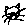
Label: cat